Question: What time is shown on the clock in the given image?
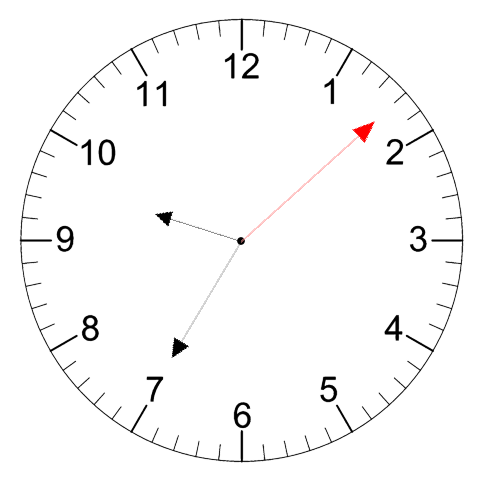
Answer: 09:35:08